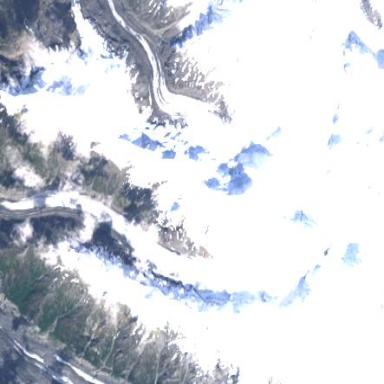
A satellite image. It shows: Stunning view of glacier.